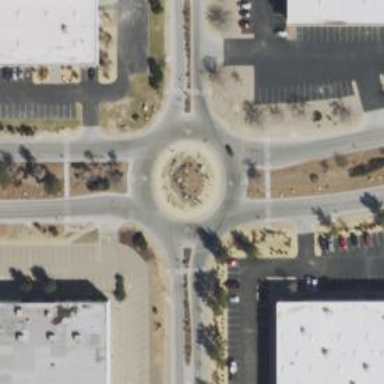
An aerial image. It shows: Roundabout at tertiary road junction.